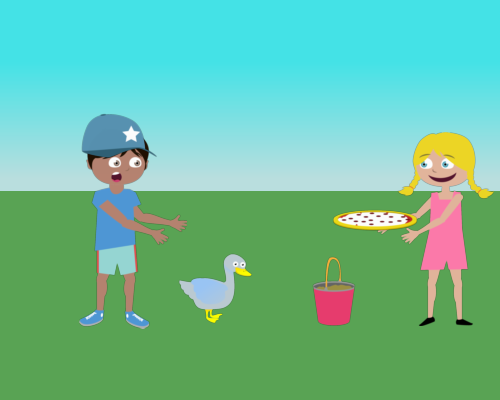
A boy shows a shocked face, hands raised, wearing a blue cap, near a duck and a pail. A girl, smiling and holding pizza, stands nearby.